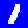
Digit: 1